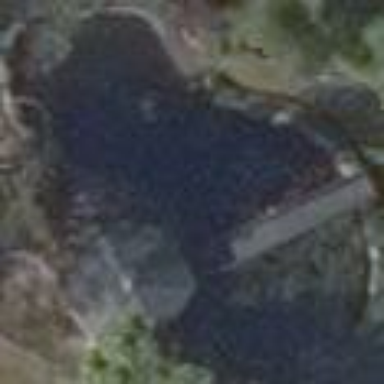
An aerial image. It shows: Peaceful pond surrounded by nature.